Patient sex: M
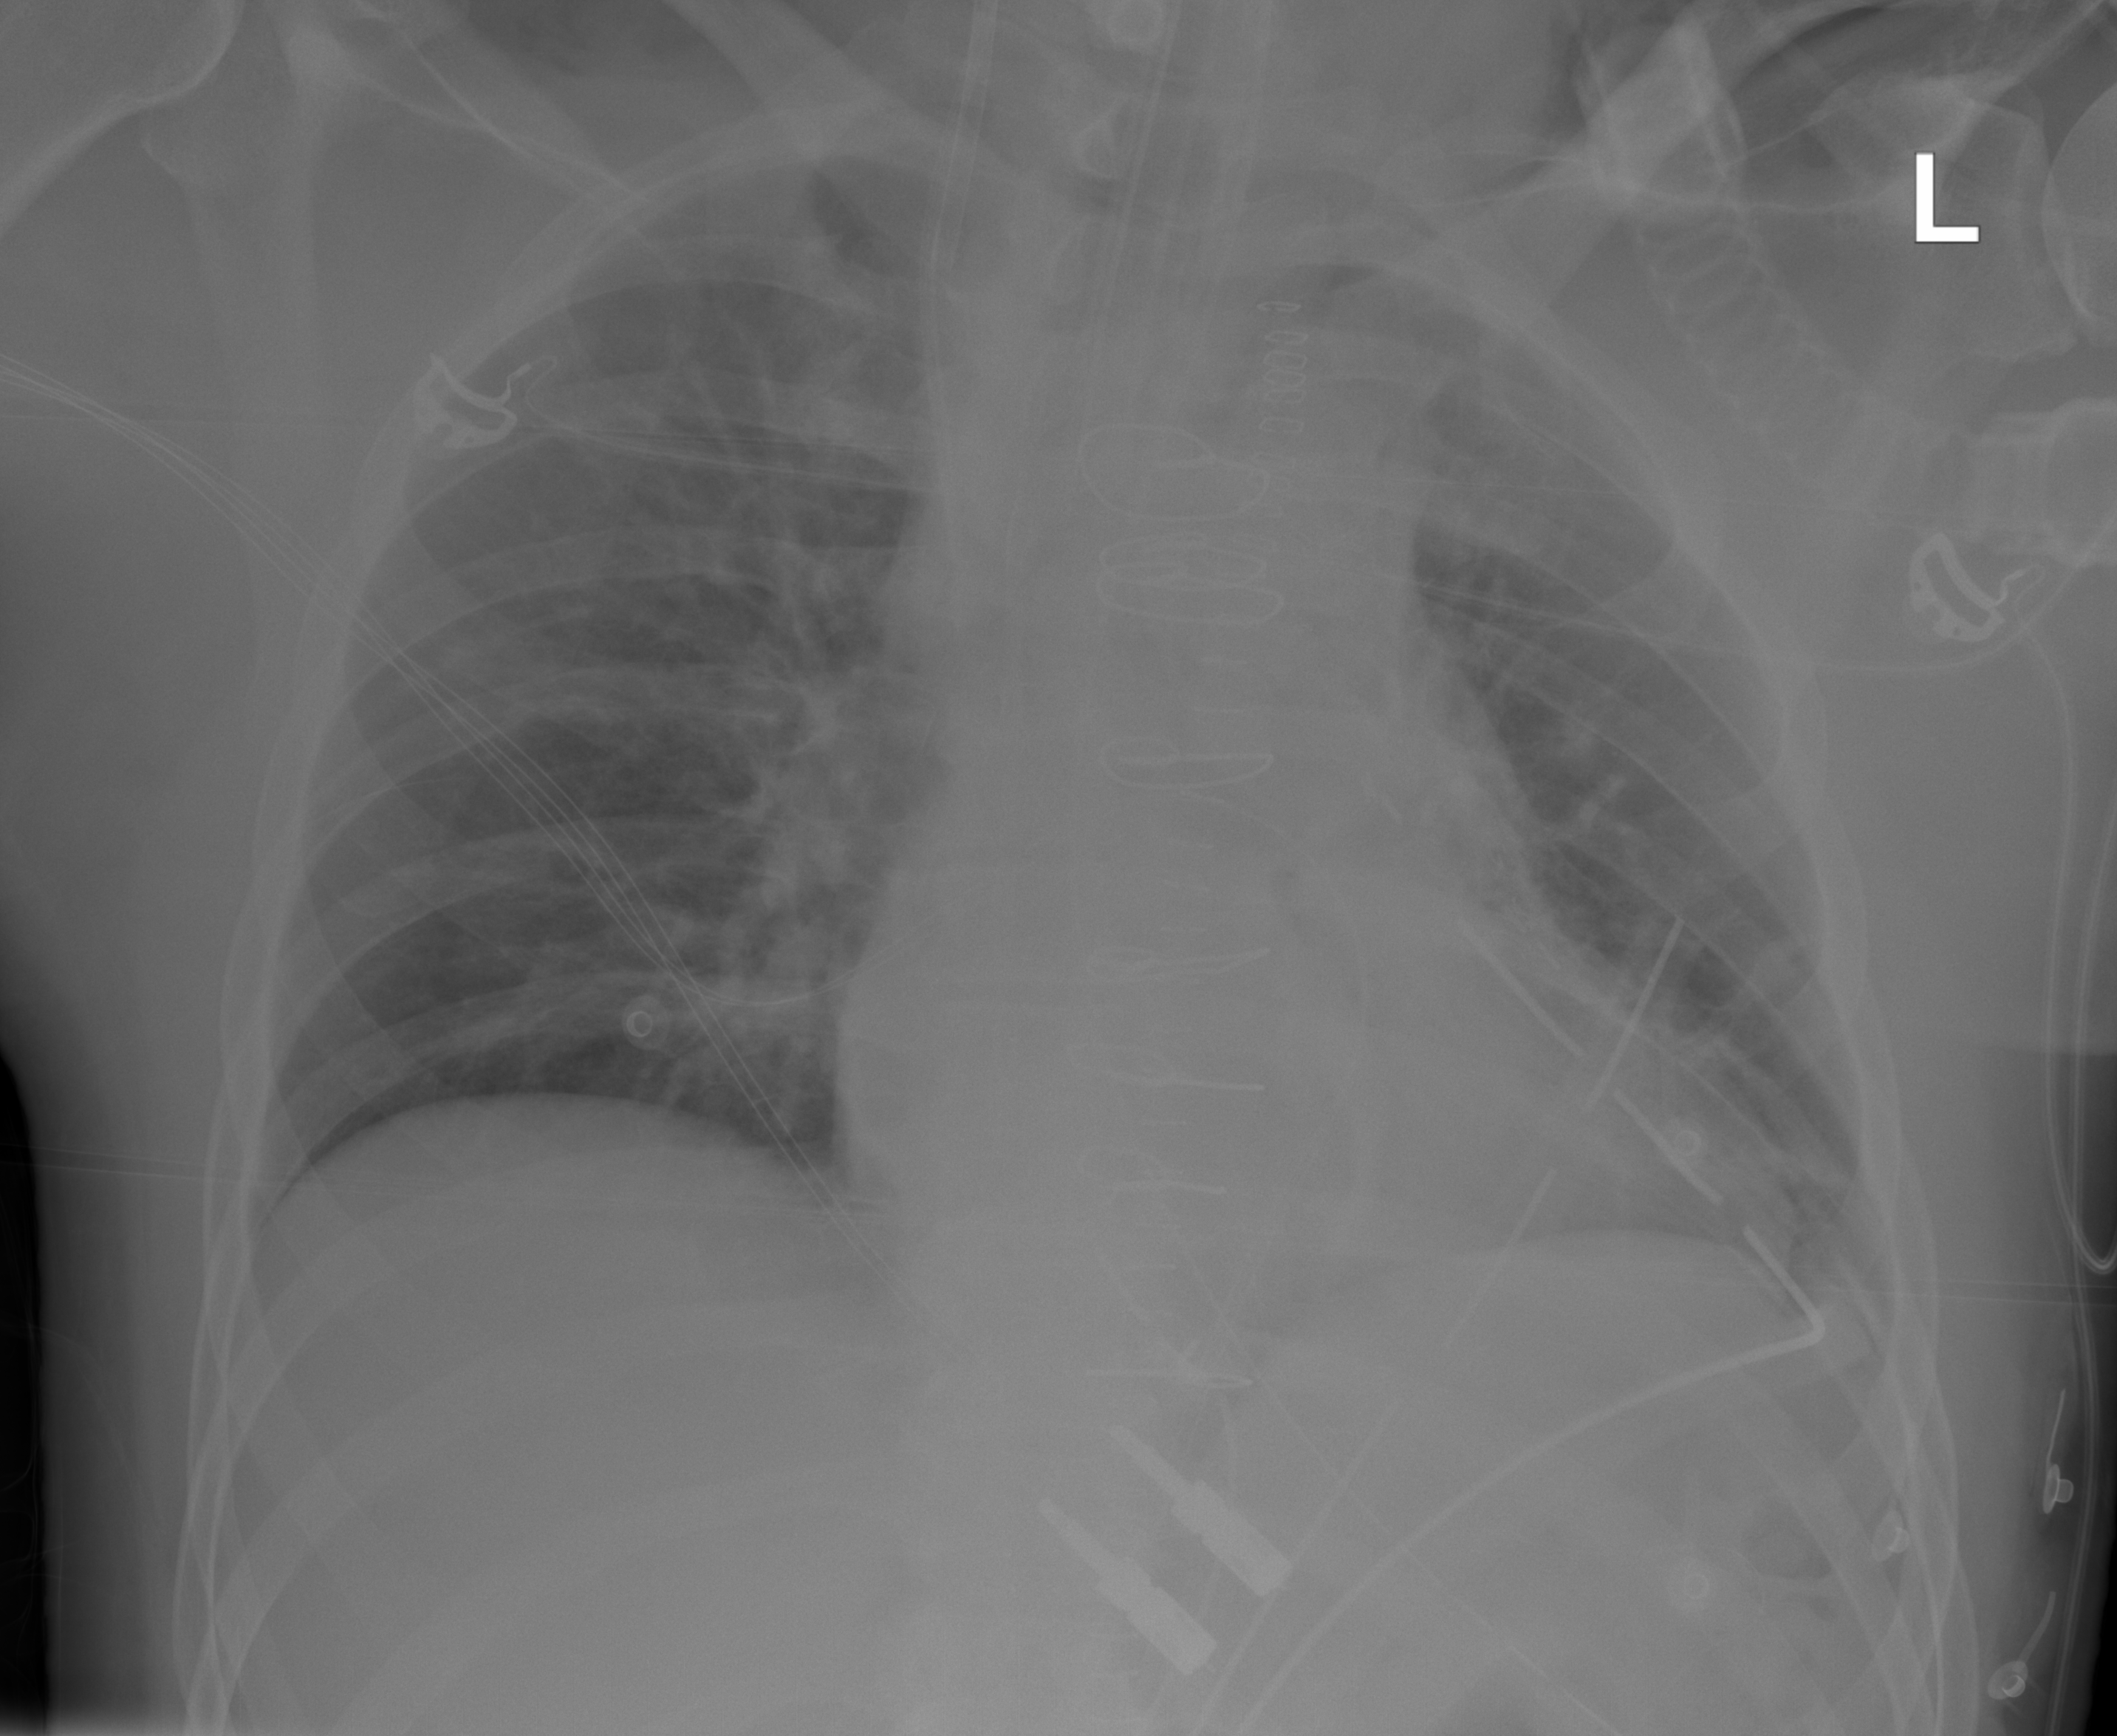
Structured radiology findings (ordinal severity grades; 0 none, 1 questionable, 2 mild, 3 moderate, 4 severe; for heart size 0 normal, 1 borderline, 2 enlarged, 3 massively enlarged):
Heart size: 1
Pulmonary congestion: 2
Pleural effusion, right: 0
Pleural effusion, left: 0
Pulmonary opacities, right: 0
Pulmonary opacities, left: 0
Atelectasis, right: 0
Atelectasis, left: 0